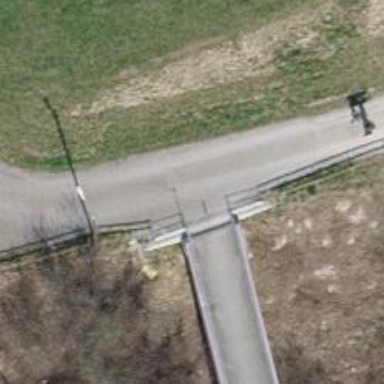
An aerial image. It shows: Bollard.